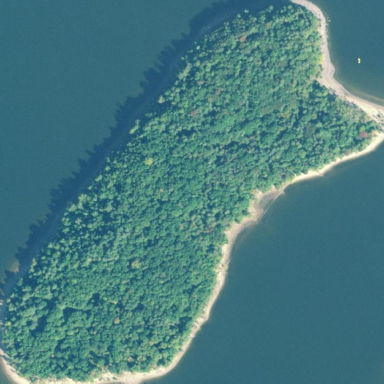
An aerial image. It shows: Islet.